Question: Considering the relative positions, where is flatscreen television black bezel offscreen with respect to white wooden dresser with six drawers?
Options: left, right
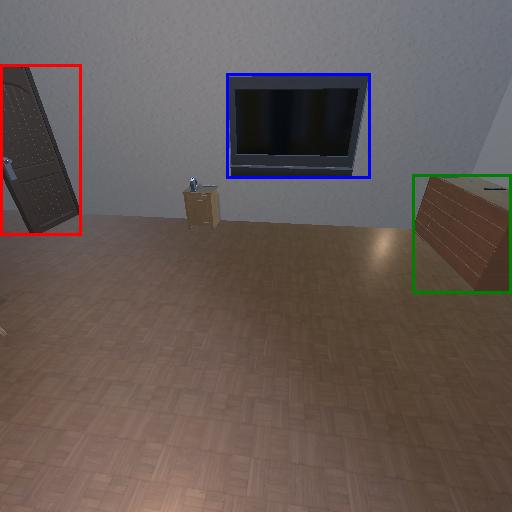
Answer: left